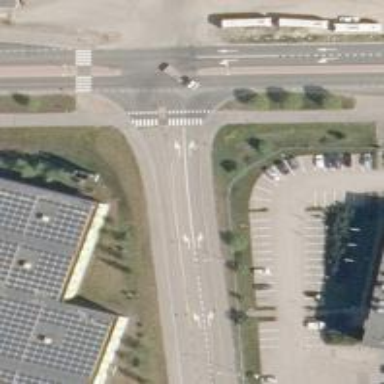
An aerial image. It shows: Road with "give way" sign.